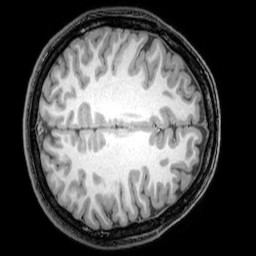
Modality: T1w
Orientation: axial
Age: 20
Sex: female
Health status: healthy
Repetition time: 0.081 s
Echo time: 0.037 s